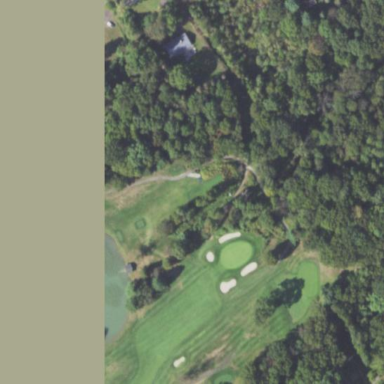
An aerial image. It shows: Golf fairway surrounded by grass.